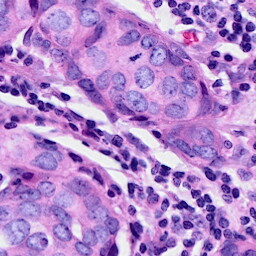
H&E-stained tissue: Breast